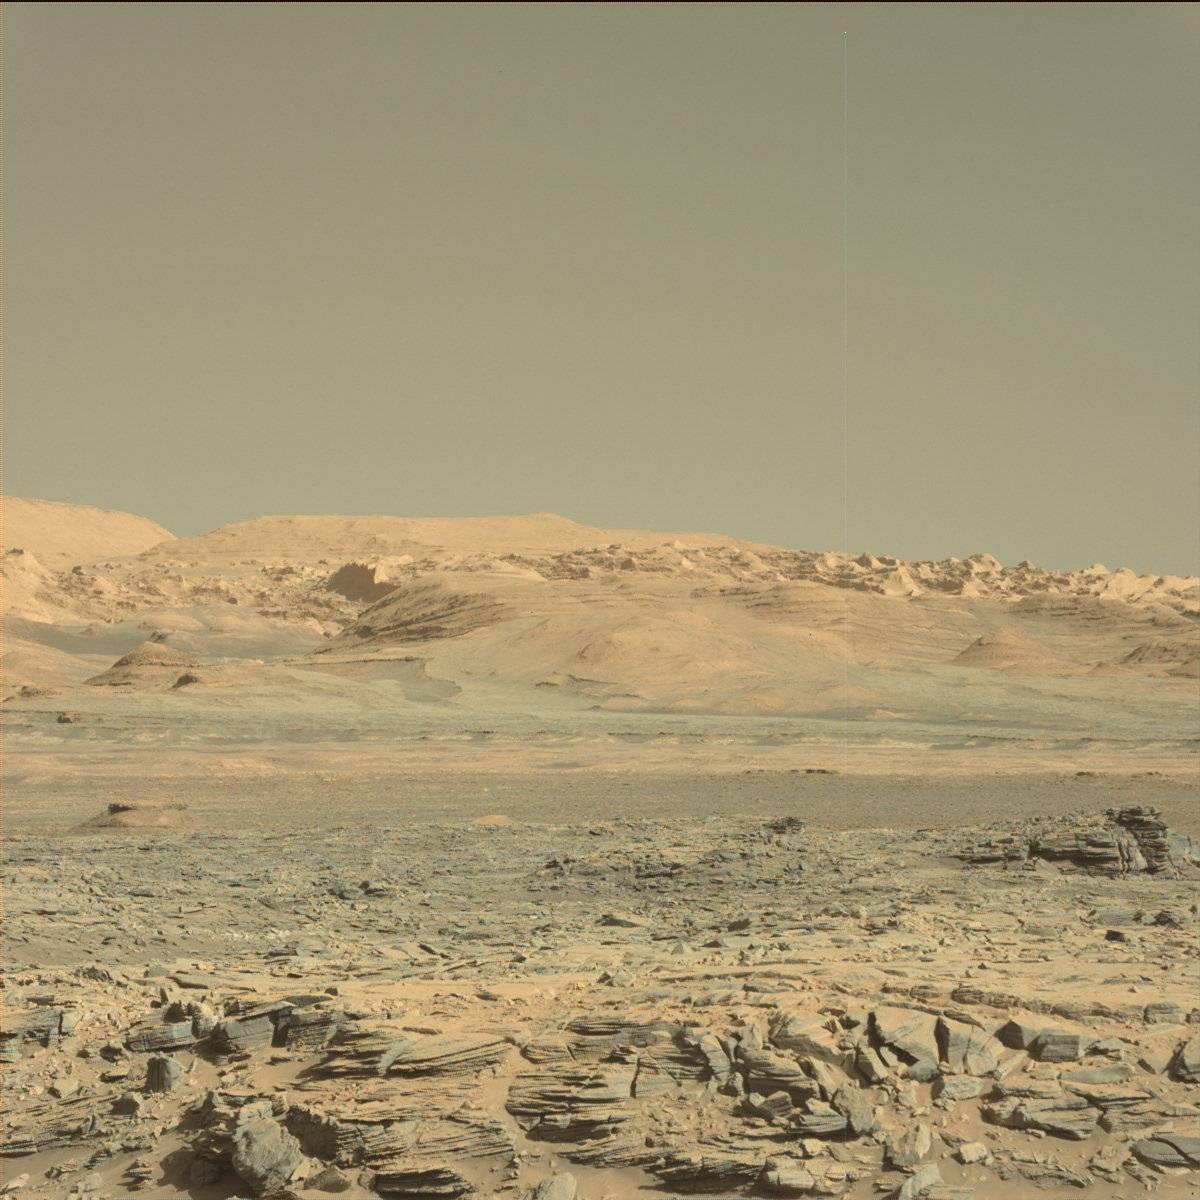
Terrain classes present: Bedrock, Ridge, Sand / Soil, Sky